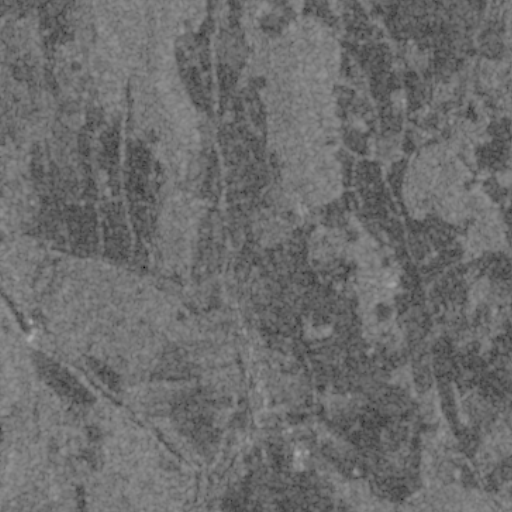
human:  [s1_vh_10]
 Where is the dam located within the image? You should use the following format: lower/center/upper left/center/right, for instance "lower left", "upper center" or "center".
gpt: The dam is located in the lower left of the image.
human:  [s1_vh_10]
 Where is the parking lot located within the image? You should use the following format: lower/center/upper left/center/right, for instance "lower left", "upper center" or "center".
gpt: The parking lot is located in the lower center of the image.
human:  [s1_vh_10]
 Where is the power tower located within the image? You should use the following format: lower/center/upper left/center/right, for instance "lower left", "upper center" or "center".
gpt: There is no power tower in the image.

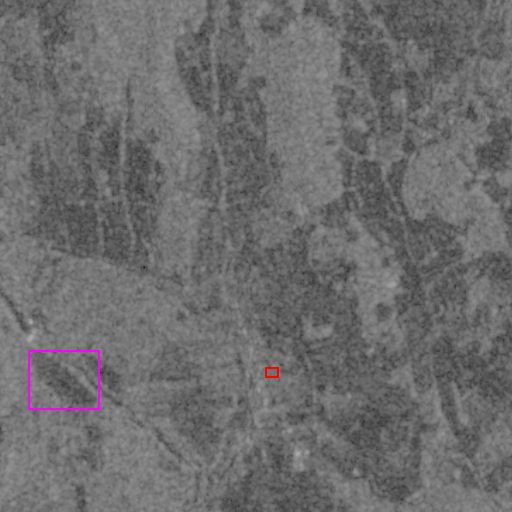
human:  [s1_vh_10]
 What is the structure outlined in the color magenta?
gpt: The structure outlined in magenta is a crop field.
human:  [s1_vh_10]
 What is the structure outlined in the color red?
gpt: The structure outlined in red is a park.
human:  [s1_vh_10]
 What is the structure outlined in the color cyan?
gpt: There is no cyan outline.